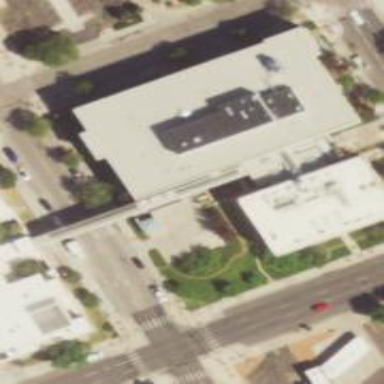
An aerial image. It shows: Courthouse building.